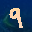
Label: 9